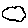
Label: cloud